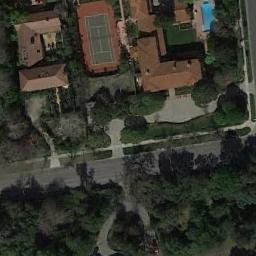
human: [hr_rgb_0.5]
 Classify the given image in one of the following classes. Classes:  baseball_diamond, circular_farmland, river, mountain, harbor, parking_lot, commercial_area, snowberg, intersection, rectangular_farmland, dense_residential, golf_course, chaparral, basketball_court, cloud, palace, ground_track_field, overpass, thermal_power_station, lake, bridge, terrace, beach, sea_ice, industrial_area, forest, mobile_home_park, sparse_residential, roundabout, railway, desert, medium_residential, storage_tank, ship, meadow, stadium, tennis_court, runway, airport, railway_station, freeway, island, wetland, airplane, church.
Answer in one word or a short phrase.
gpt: tennis_court